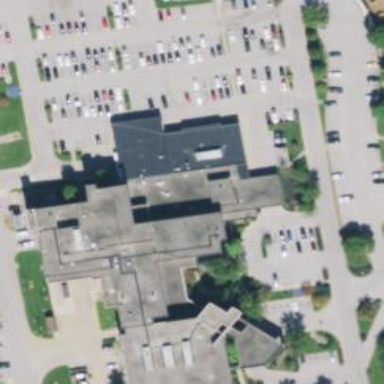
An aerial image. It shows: Hospital building.